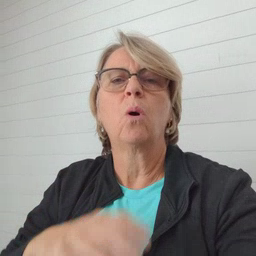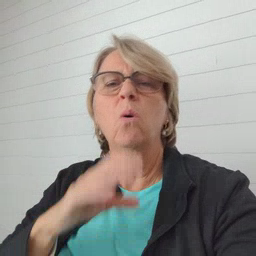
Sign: shower